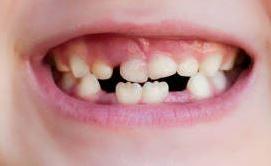
Condition: hypodontia